Question: What is the result of this measurement?
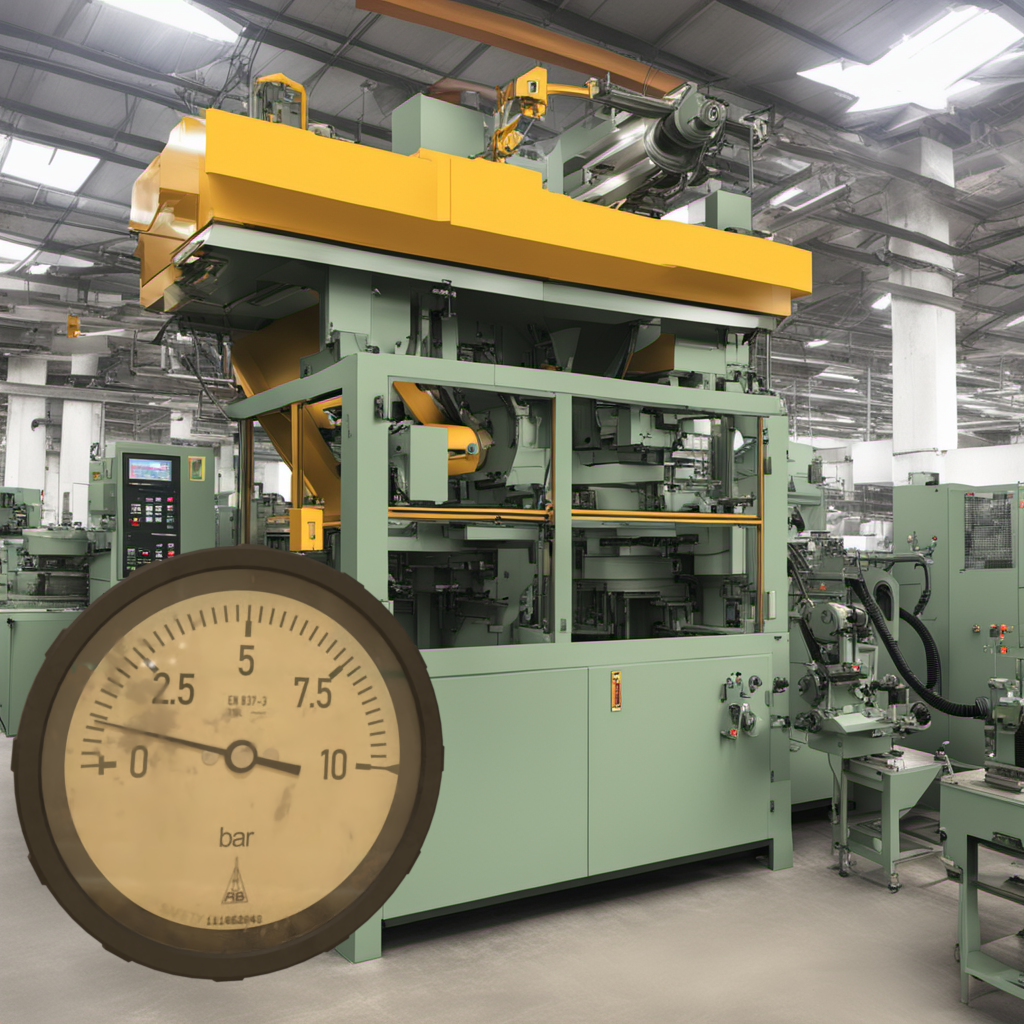
Answer: The result is 1.04
Question: What is the reading range of the measurement in the image?
Answer: The range is from 0 to 10
Question: What is the minimum and maximum reading range of the measurement in the image?
Answer: The minimum value is 0 and the maximum value is 10